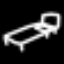
Label: bed